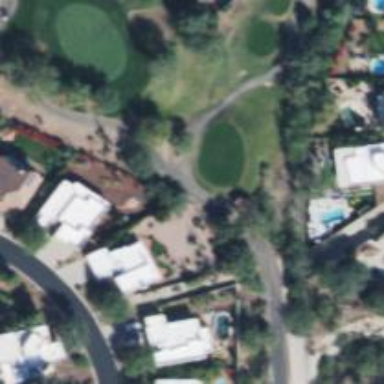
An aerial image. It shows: Golf tee.